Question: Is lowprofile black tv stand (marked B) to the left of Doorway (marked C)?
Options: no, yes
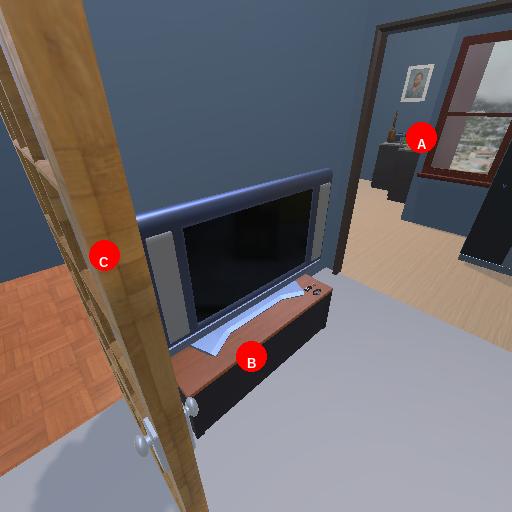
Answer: no